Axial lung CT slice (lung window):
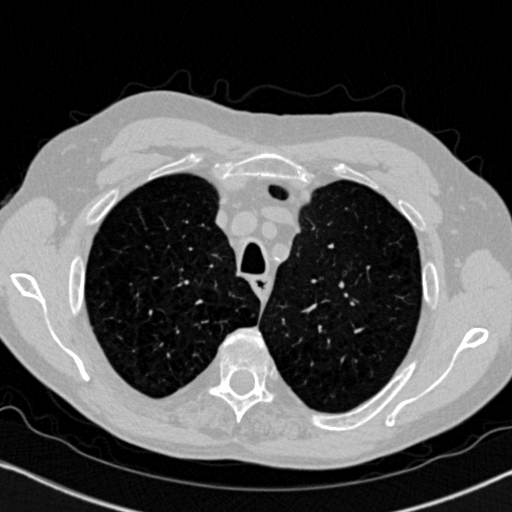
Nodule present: no